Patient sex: M
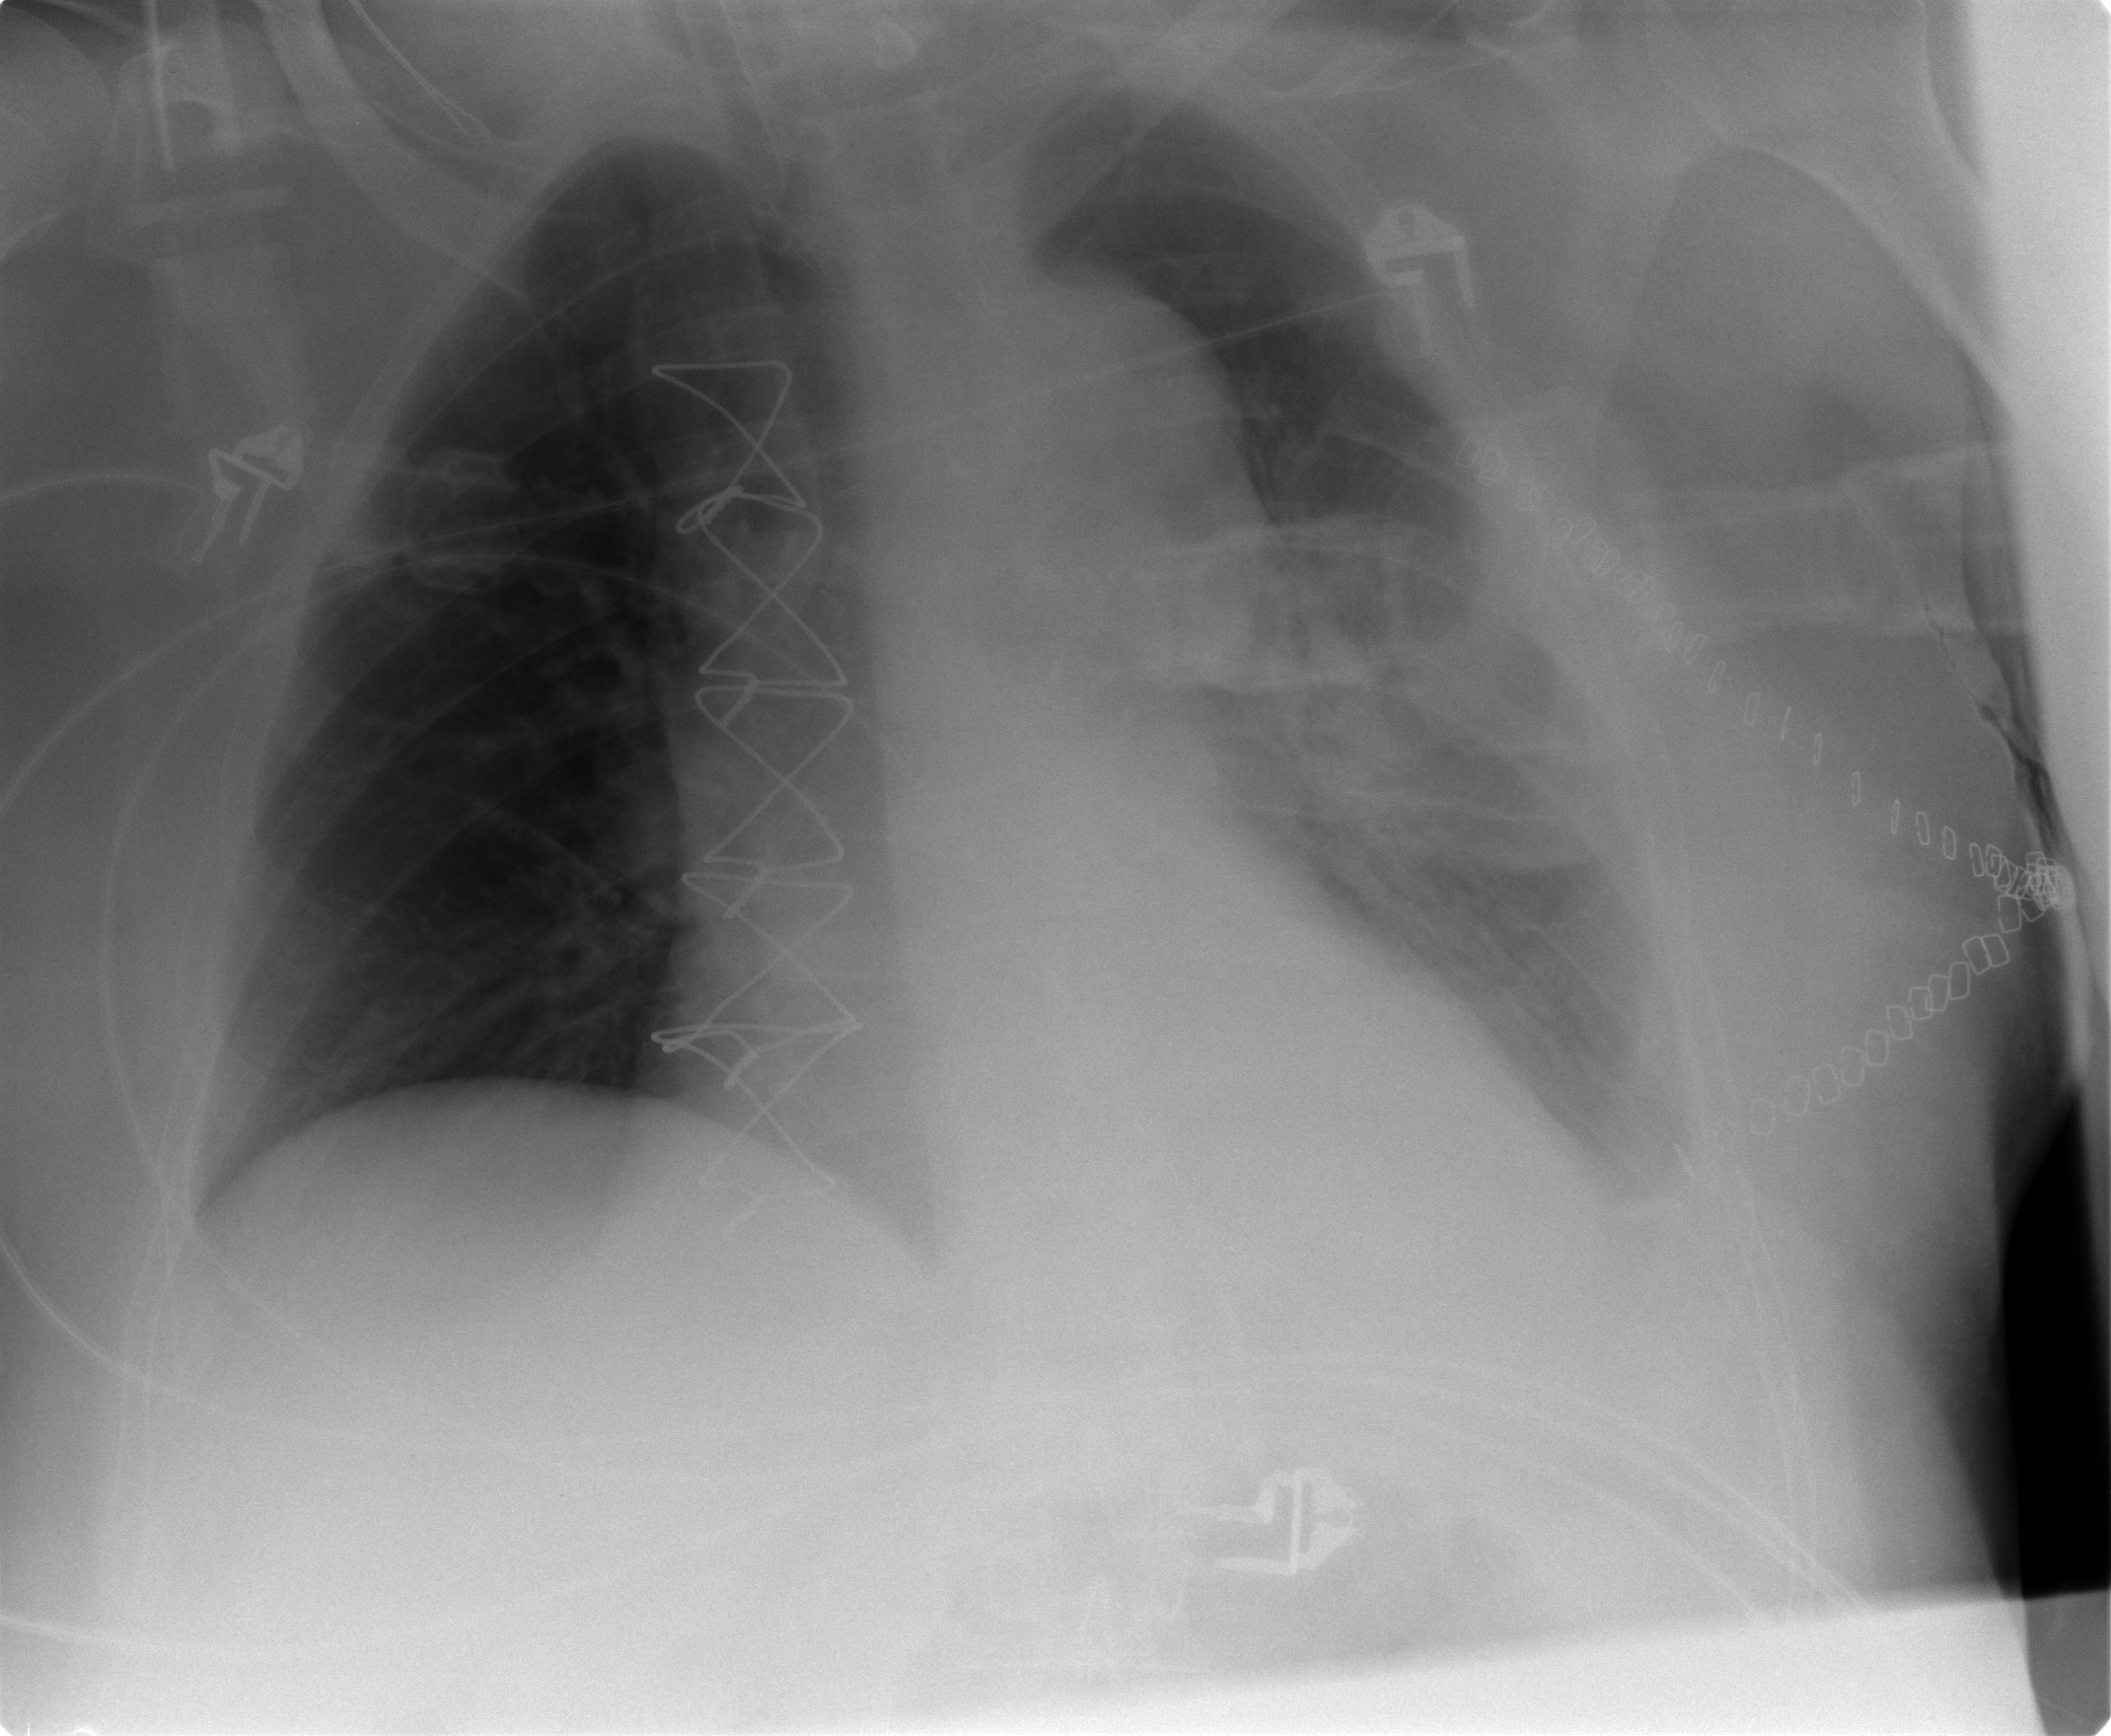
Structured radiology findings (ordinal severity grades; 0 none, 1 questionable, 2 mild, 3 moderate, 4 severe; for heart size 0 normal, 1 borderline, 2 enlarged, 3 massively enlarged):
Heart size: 2
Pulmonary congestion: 0
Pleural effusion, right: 0
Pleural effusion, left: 2
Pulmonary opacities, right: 0
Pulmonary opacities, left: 0
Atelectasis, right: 0
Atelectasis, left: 2